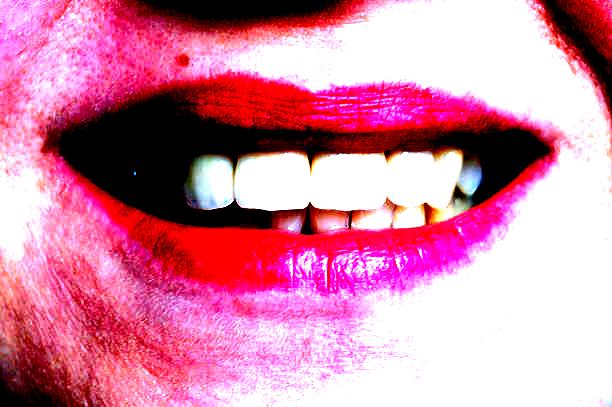
Condition: hypodontia